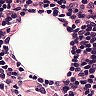
Metastatic tissue present: no